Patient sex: M
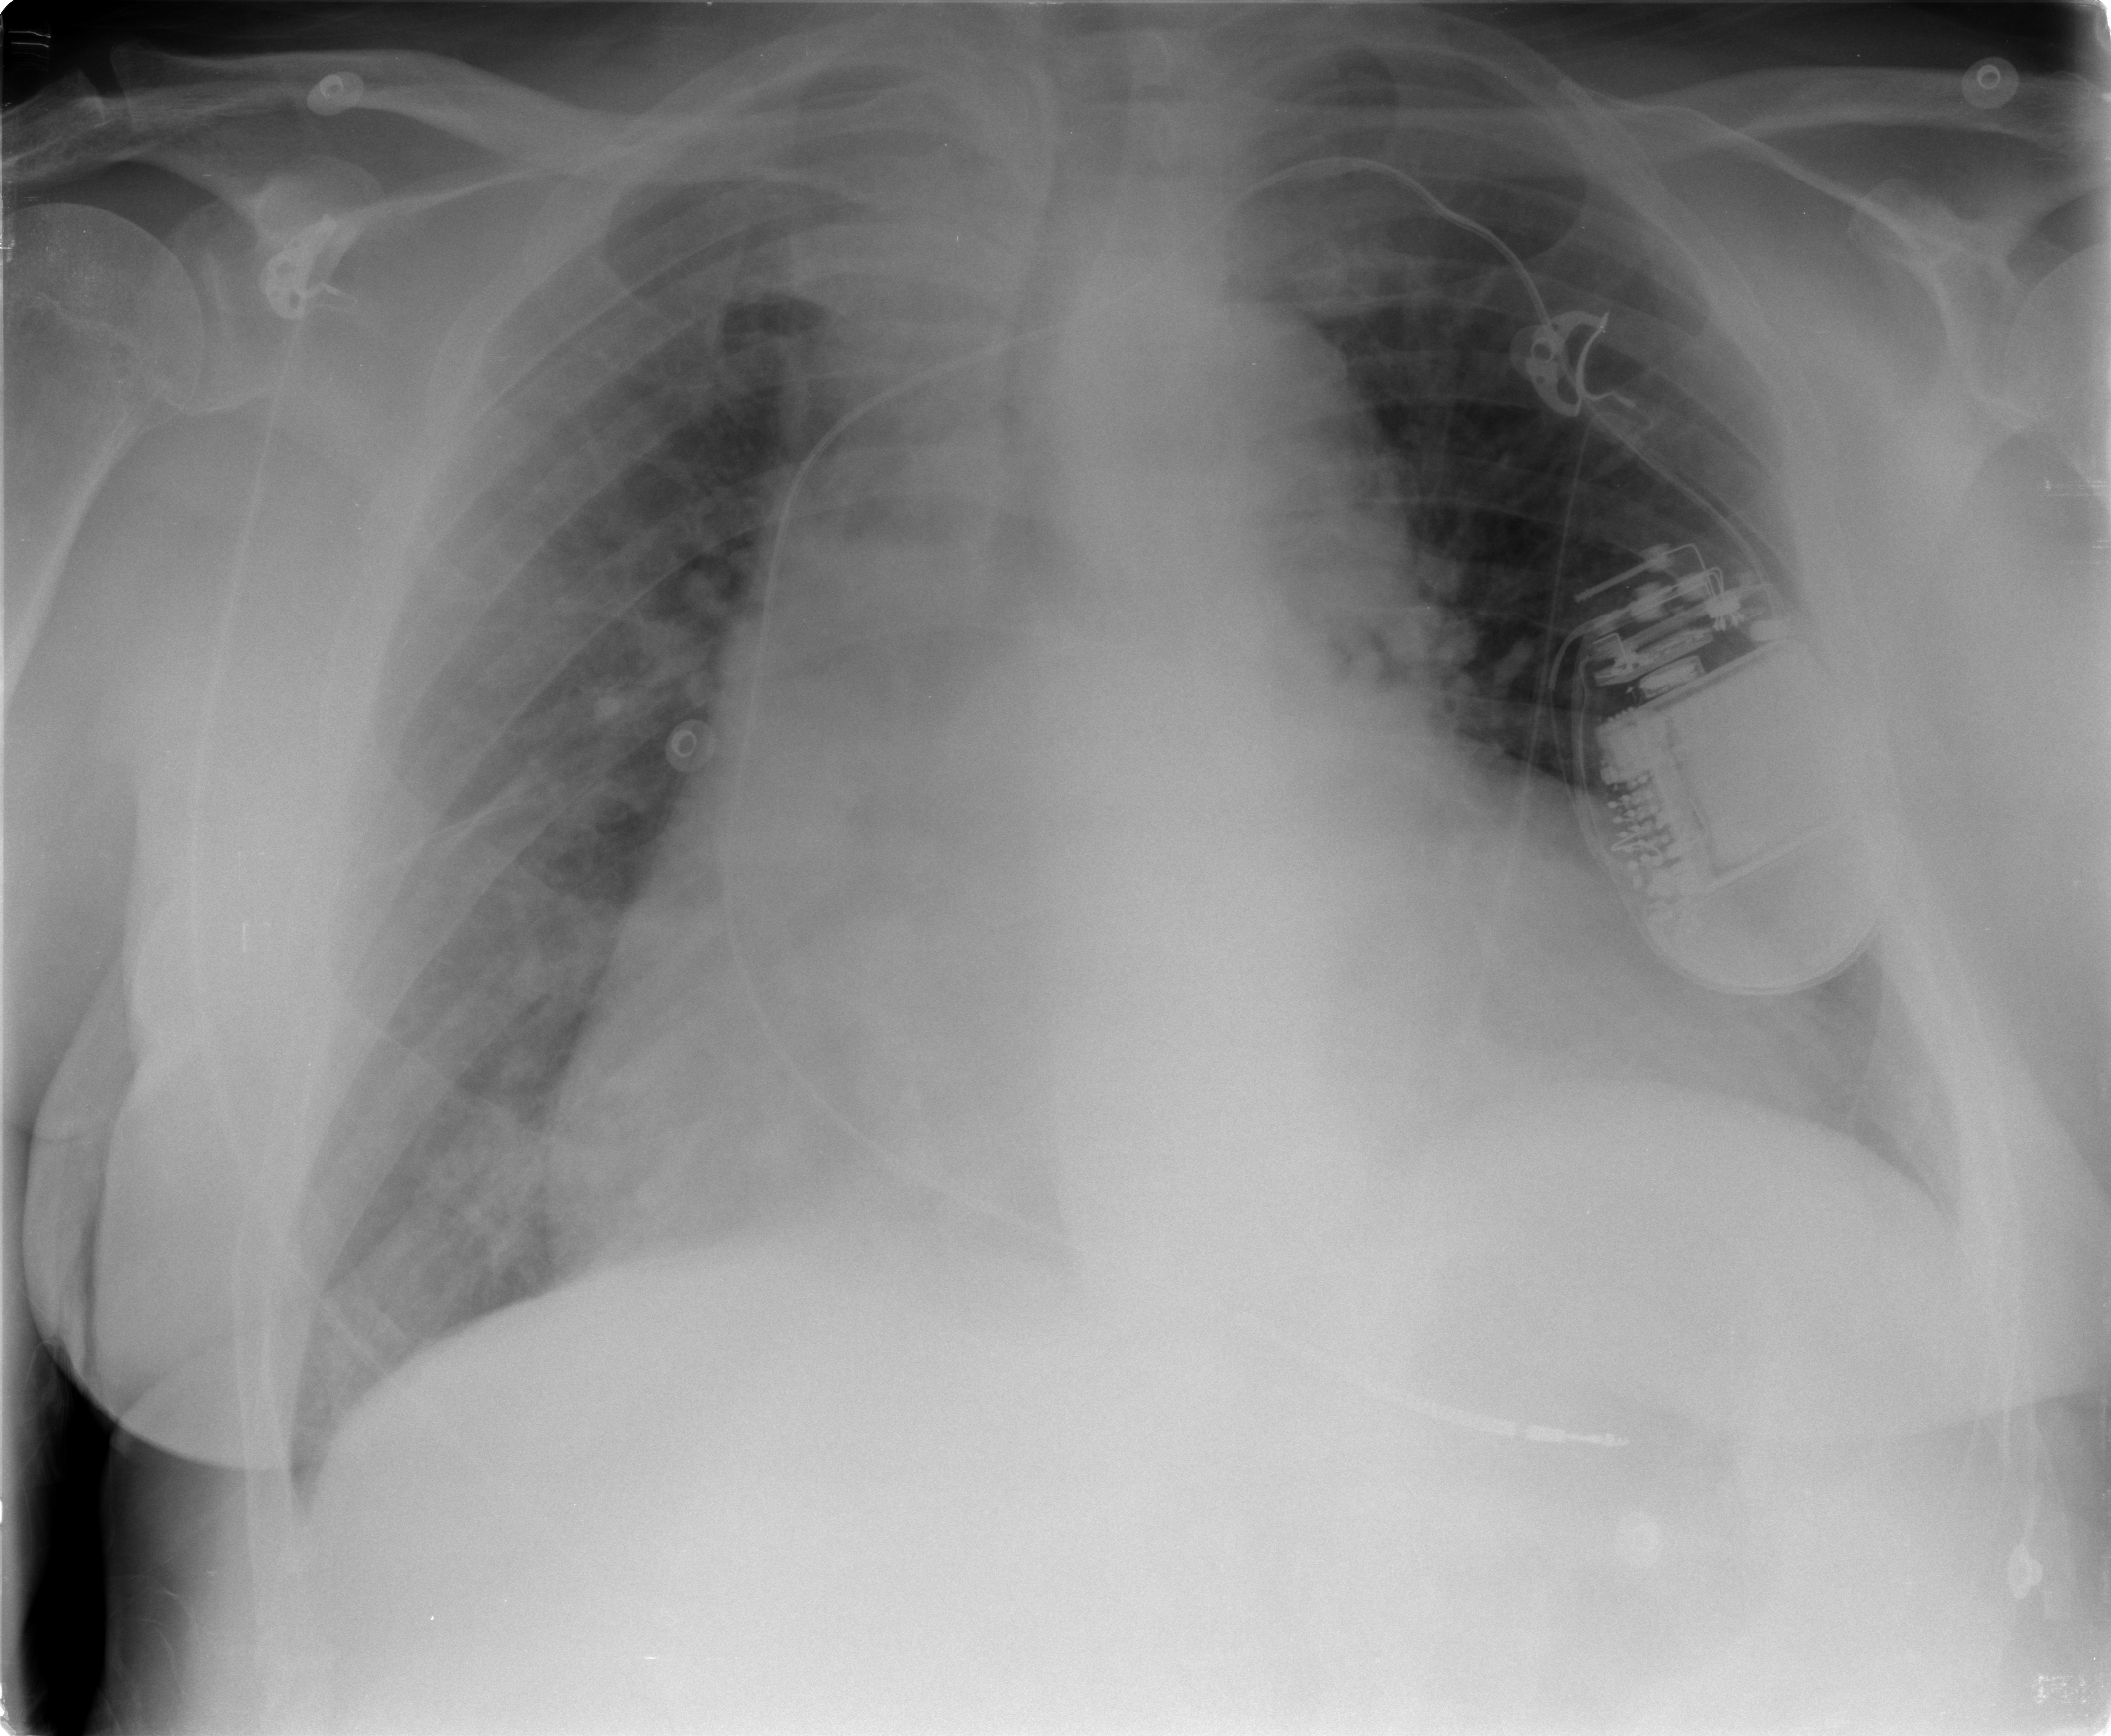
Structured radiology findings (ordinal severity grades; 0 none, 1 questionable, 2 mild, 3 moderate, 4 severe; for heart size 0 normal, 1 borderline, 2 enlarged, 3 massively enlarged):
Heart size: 2
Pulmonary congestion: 3
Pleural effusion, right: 0
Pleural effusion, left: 0
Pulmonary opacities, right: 0
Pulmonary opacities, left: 0
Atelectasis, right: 0
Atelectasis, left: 0